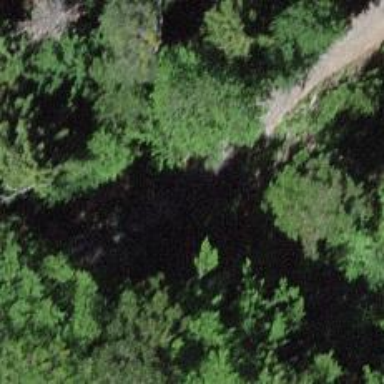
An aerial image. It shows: Dirt track road.